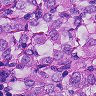
Metastatic tissue present: yes